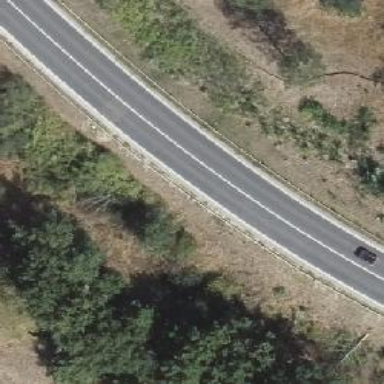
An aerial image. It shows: Motorway link with asphalt surface and embankment.